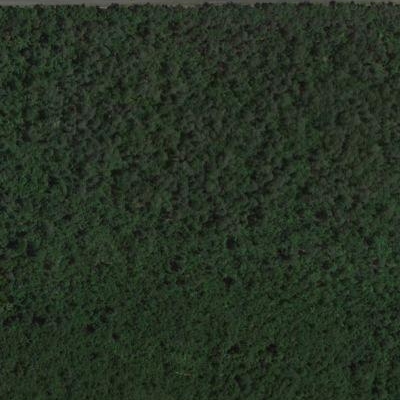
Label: Forest